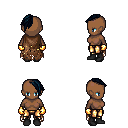
a pixel art fantasy rpg character, female body template, human, dark skin, brown tattered cape, gold greaves, raven long mohawk hairstyle, gold gloves, black shoes, four views (front, back, left, right), 2x2 character sprite sheet, small pixel art, hard edges, no anti-aliasing